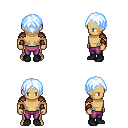
a pixel art fantasy rpg character, male body template, human, tanned skin, leather shoulder armor, magenta pants, white cyan parted hairstyle, leather bracers, black shoes, four views (front, back, left, right), 2x2 character sprite sheet, small pixel art, hard edges, no anti-aliasing